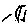
Label: car